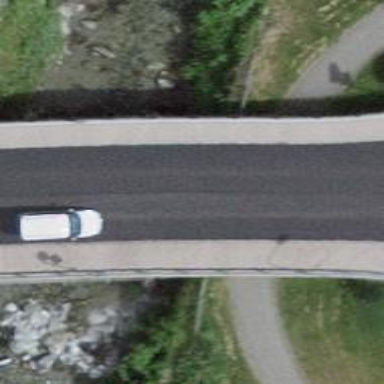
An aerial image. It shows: Primary highway bridge with asphalt surface and designated cycle lane.